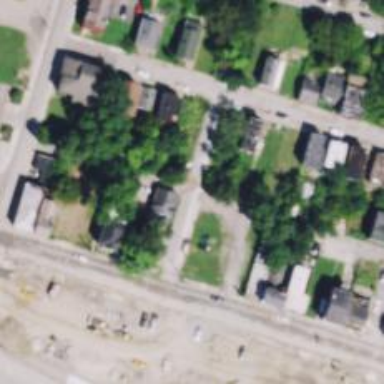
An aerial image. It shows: Alley classified as service road.